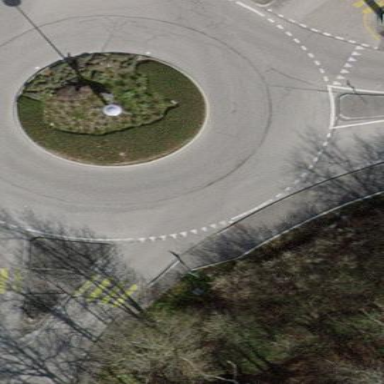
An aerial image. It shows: Tertiary road made of asphalt leading to roundabout junction.